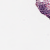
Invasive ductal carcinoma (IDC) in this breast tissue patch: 0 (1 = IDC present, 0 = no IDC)